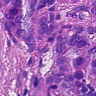
Metastatic tissue present: yes